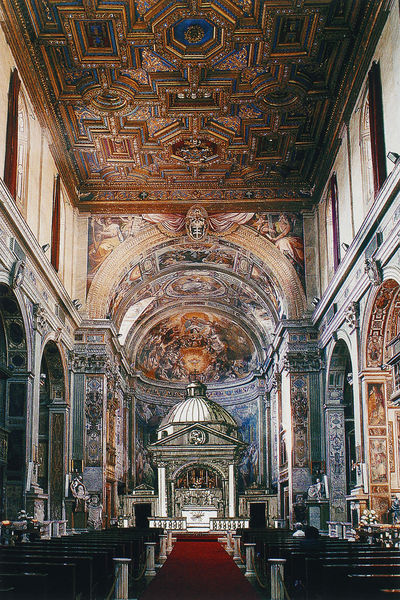
Titel: Santo Spirito in Sassia
Künstler: Jacopo Zucchi
Standort: Rom, S. Spirito in Sassia (EU - I - Latium)
Schlagwörter: himmel, bild, kirche, gold, engel, wandmalerei, bögen, entwurf, altar, kathedrale, rom, mittelschiff, kapelle, vatikan, heilig, deckenmalerei, altar kirche basilika teppich engel